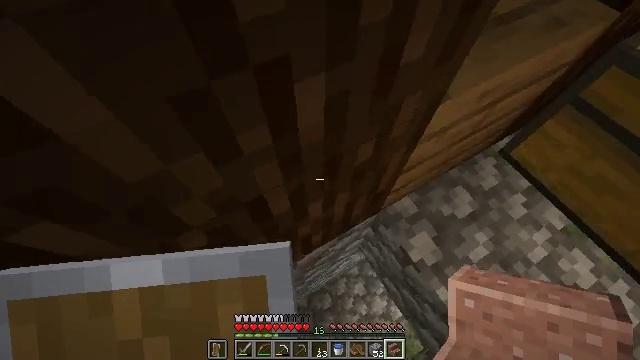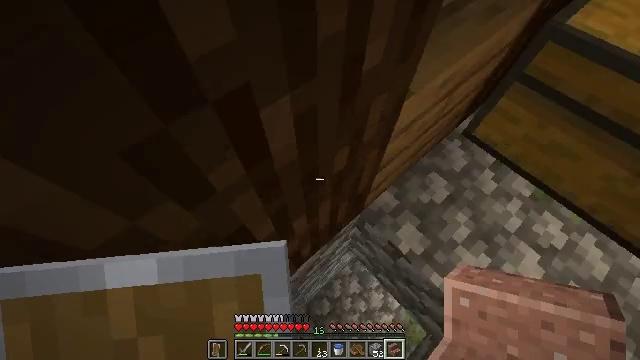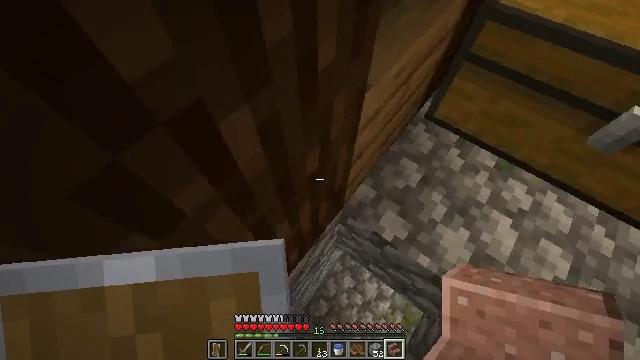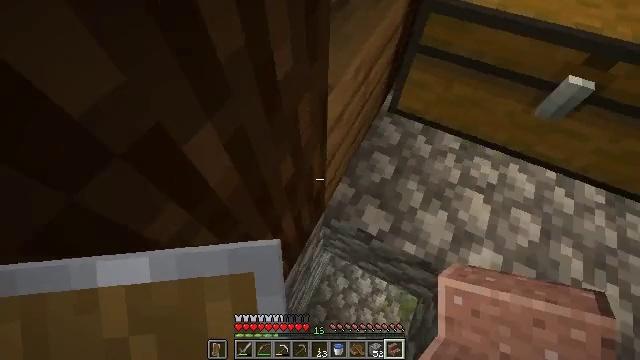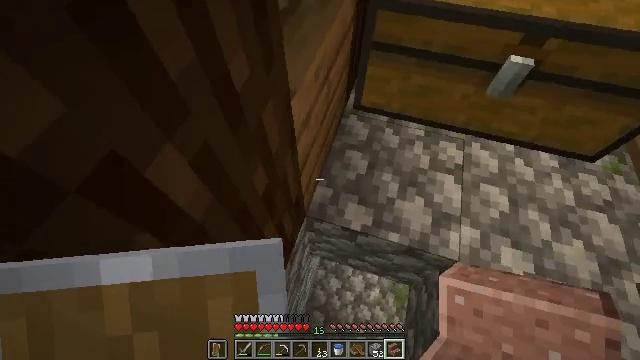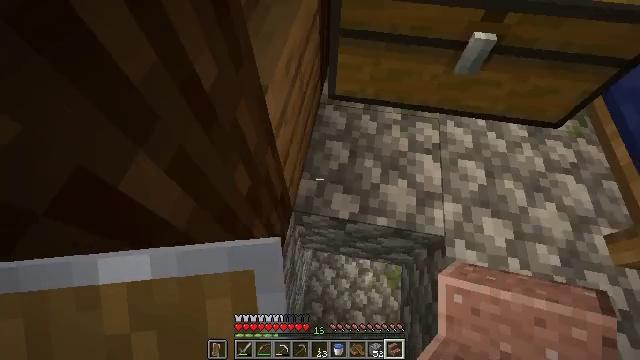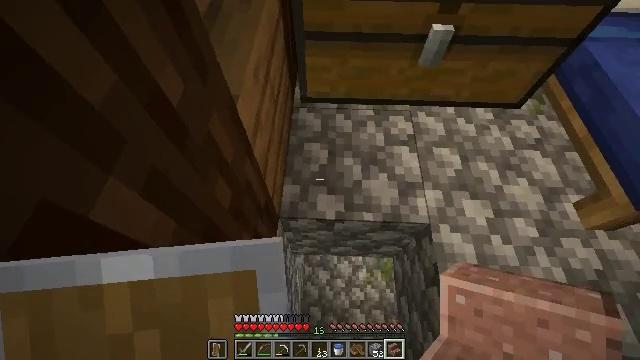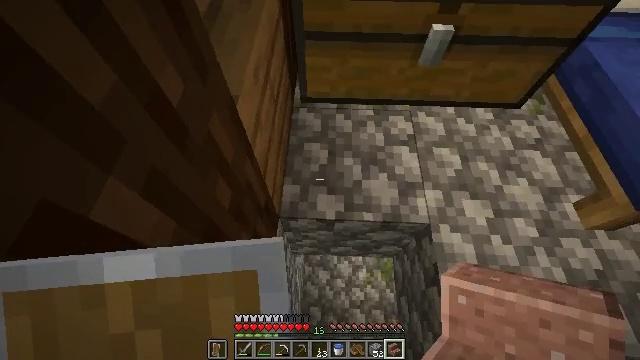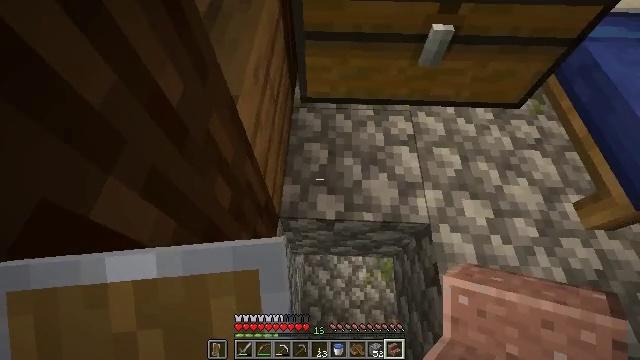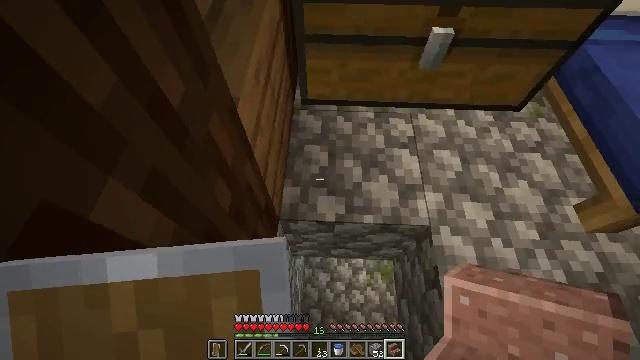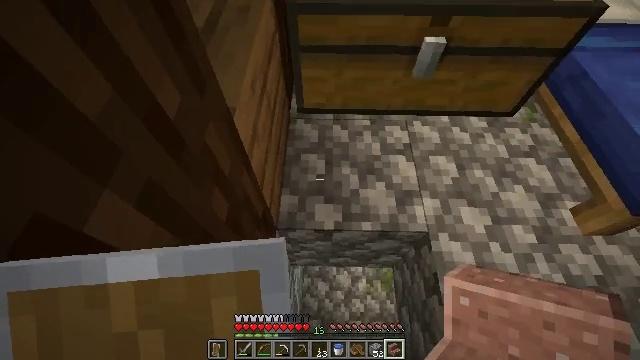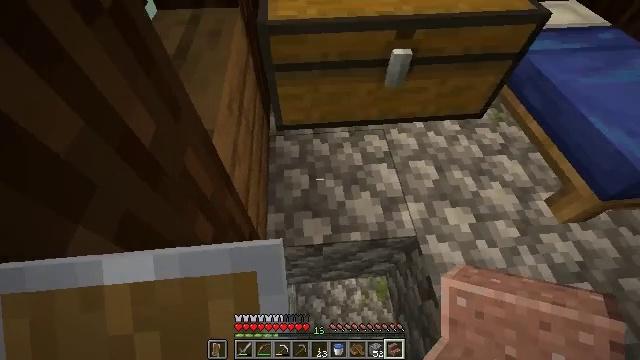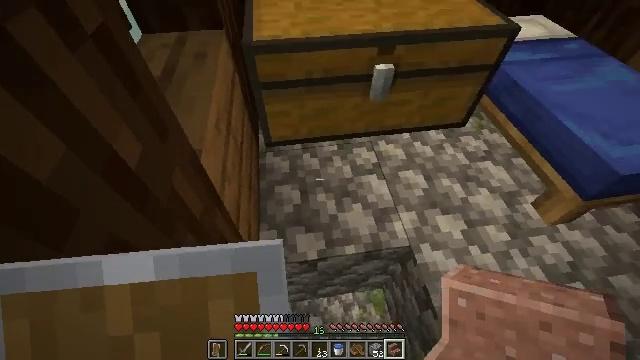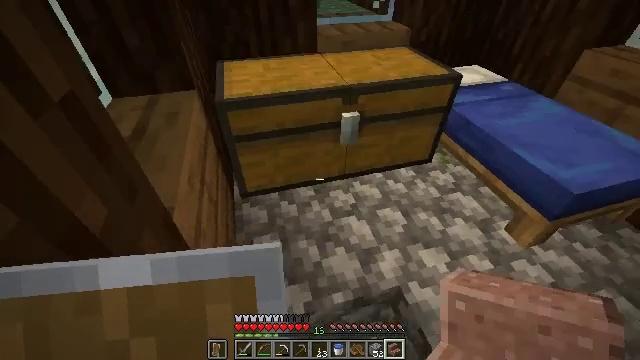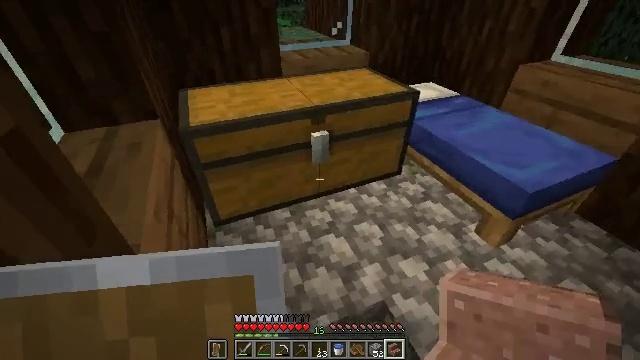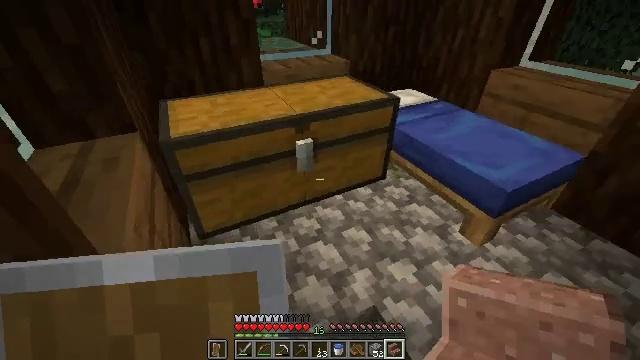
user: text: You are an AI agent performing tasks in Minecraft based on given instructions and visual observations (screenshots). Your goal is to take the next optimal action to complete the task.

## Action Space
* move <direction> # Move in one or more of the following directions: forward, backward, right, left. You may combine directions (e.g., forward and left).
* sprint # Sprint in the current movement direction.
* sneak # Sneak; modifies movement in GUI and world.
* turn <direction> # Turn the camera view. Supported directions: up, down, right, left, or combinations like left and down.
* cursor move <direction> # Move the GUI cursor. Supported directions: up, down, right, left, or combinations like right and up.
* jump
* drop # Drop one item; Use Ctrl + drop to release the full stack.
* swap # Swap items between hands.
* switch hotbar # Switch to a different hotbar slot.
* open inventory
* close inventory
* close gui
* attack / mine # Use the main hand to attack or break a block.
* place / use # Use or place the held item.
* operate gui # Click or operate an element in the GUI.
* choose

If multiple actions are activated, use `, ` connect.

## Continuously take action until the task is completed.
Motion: motion action
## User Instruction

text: craft item air
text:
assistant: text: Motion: turn right
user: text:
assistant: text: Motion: turn right
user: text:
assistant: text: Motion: turn right and up
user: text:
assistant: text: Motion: turn right
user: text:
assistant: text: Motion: turn right and down
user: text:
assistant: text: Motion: turn right
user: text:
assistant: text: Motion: no_op
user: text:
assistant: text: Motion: no_op
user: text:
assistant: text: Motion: no_op
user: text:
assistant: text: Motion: turn right and up
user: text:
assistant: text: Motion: turn right and up
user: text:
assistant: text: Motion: turn right and up
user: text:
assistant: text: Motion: turn right and up
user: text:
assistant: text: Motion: turn right and up
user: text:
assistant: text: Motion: turn right and up
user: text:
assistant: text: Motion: turn right and up
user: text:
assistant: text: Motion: turn right and up
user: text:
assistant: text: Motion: turn up
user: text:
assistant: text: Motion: turn left and up
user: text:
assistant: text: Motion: open inventory
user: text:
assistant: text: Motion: open inventory
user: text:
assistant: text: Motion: no_op
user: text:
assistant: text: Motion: no_op
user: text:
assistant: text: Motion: no_op
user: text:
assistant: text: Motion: no_op
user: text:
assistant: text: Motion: cursor move right
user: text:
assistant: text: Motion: cursor move right
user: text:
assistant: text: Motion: cursor move right
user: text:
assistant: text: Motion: cursor move right
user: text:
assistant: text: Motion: cursor move right